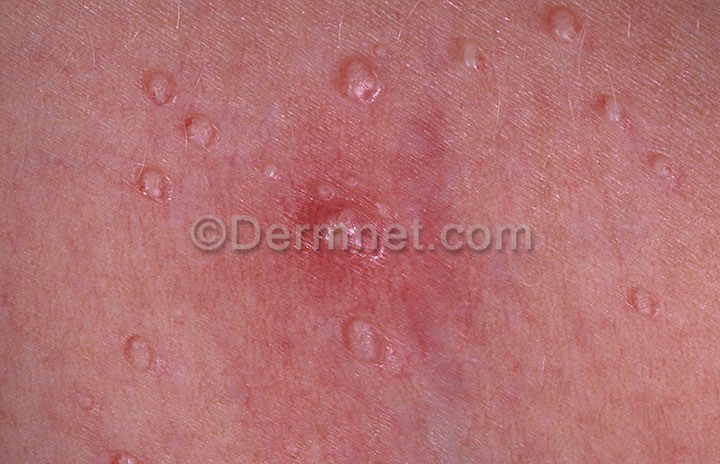
Disease: Warts Molluscum and other Viral Infections